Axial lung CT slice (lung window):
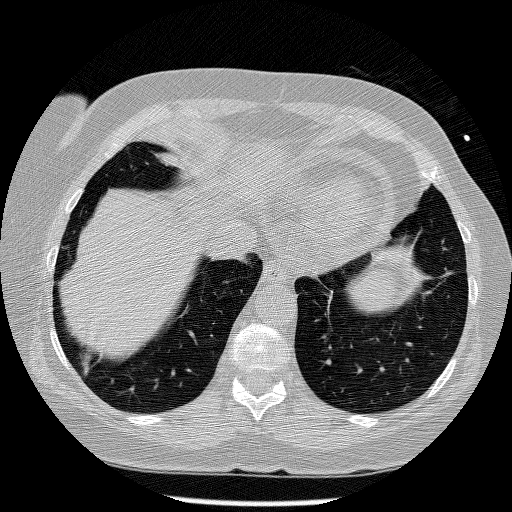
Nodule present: no